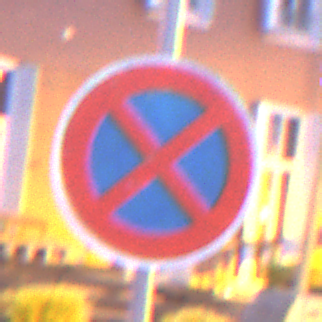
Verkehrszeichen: AbsolutesHalteverbot
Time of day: Night
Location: Outdoor (Urban)
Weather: PartlyCloudy
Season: NotSpecified
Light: Artificial